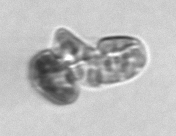
Label: Karenia